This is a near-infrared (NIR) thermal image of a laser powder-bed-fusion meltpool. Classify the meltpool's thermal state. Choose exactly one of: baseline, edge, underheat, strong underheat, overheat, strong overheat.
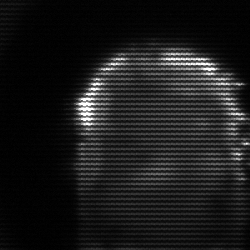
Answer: baseline